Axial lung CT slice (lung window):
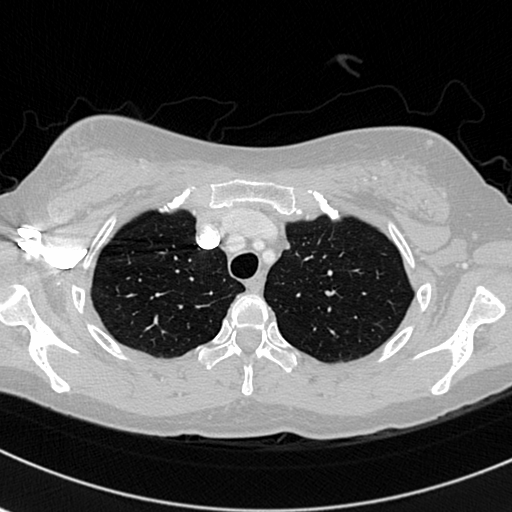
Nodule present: no